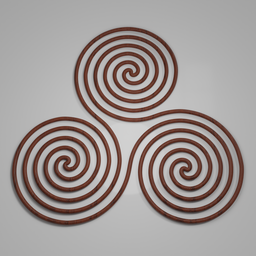
Label: decoration